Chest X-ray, PA view. Patient: 30 years old, sex F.
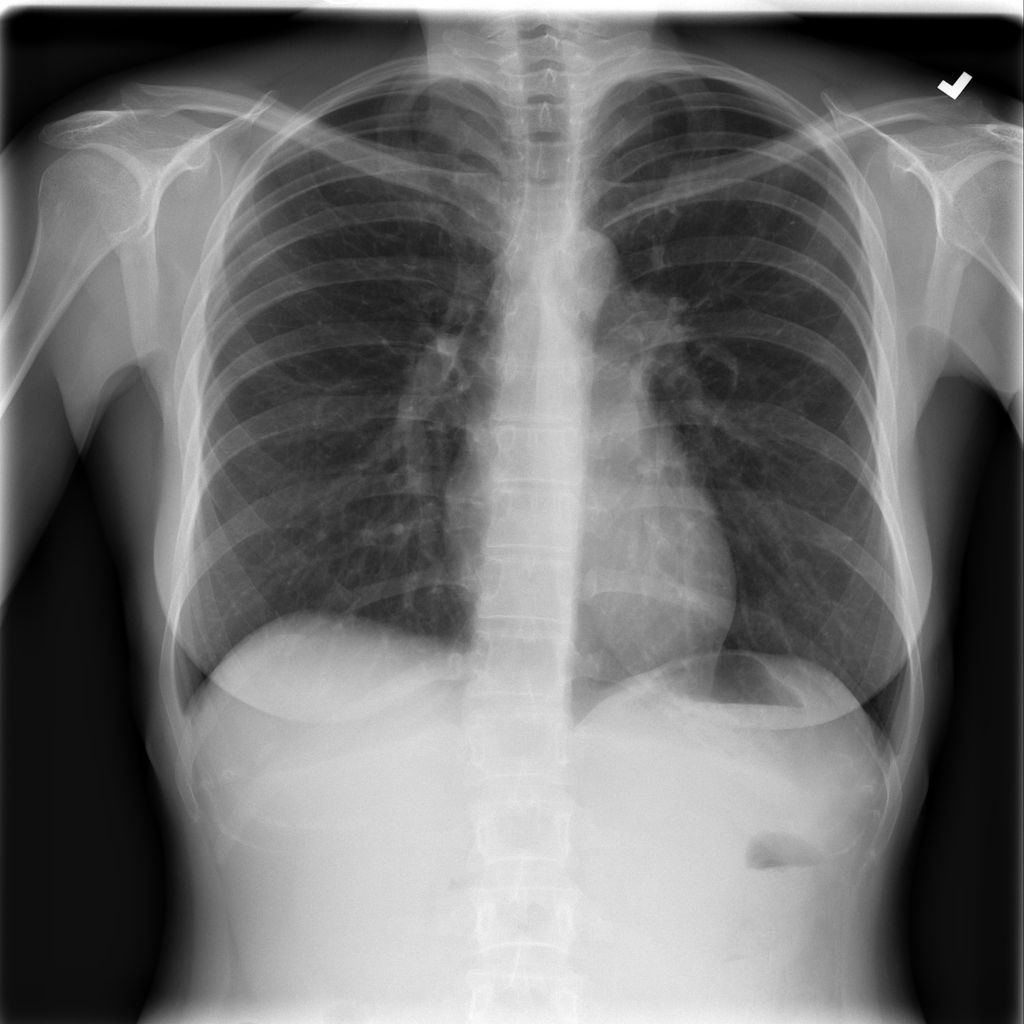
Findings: No Finding